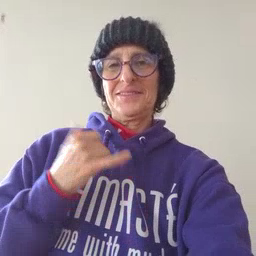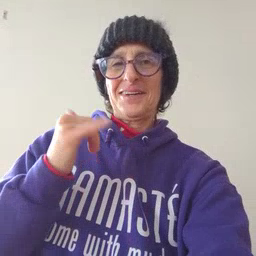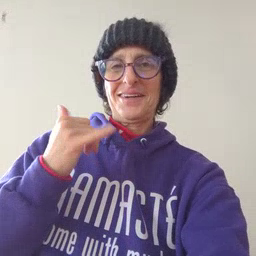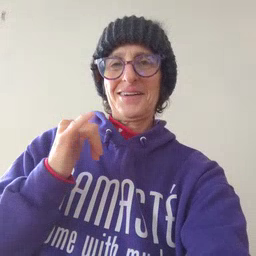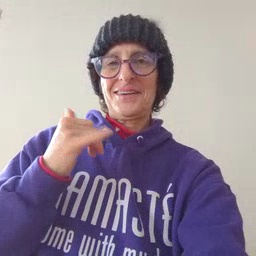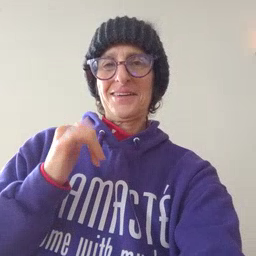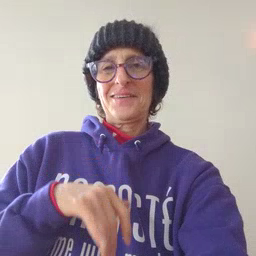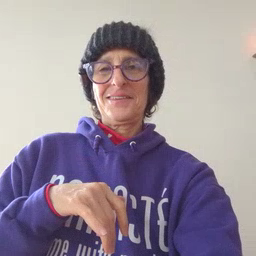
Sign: yellow